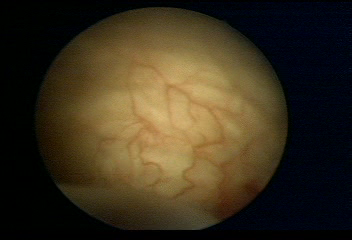
Modality: WLC
Class: Normal mucosa
Bladder cancer association: No